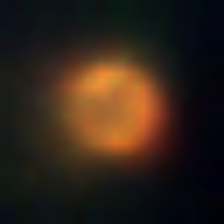
Taxon: NanoPlankton
Group: Other